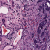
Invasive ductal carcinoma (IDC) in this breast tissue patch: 1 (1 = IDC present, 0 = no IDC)